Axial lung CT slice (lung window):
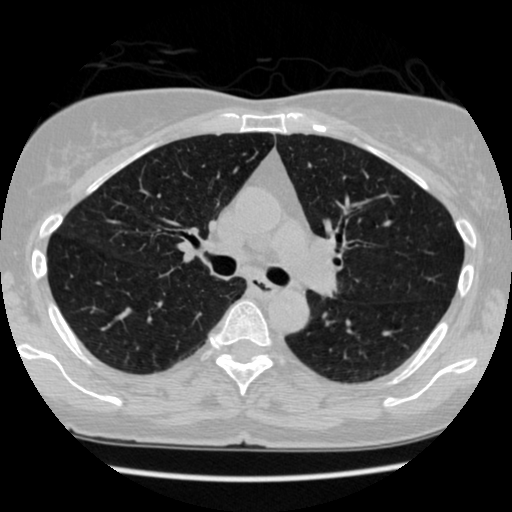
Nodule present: no